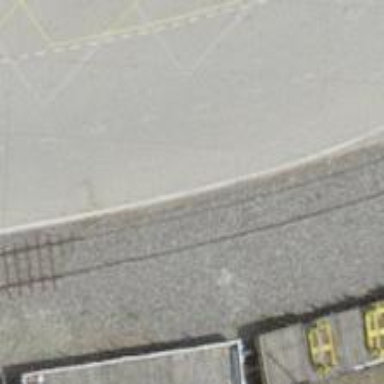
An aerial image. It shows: Single railway spur track.